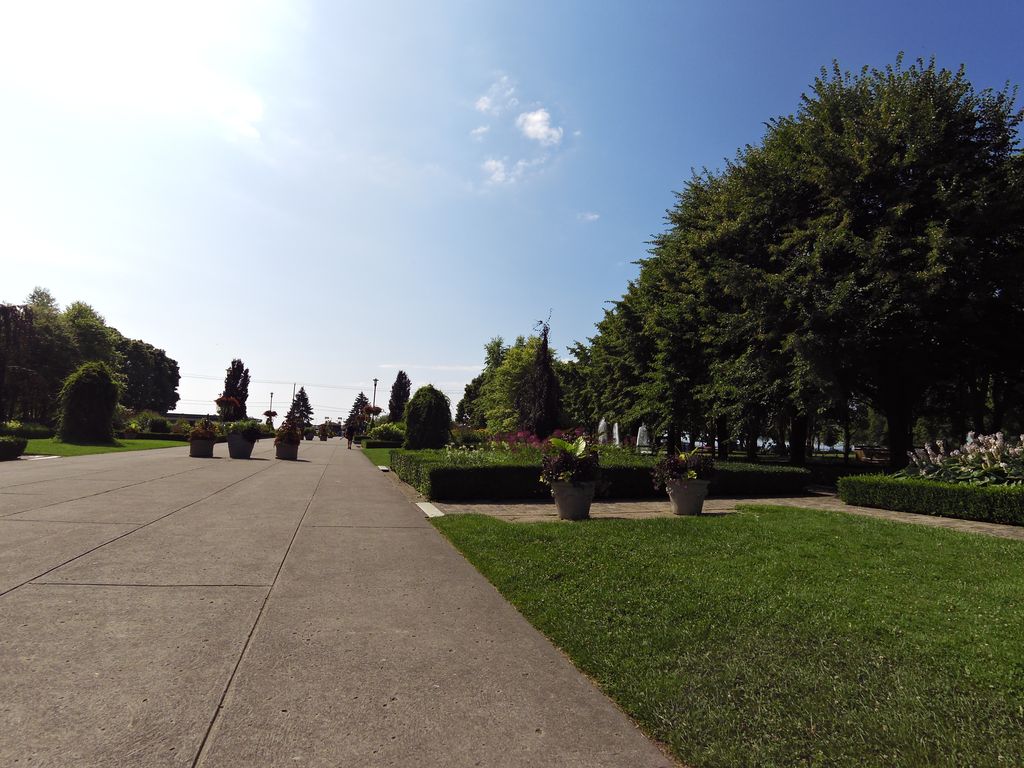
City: toronto